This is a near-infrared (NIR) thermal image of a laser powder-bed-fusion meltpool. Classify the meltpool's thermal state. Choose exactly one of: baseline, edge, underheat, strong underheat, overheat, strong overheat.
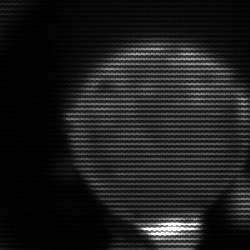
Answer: edge